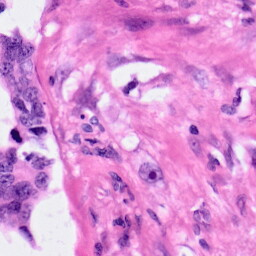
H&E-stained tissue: Pancreatic